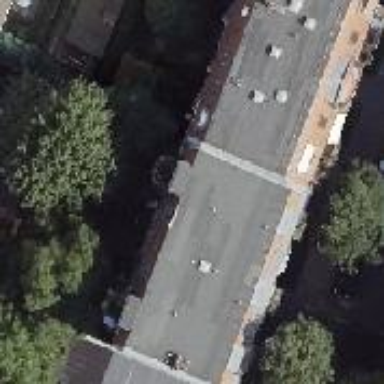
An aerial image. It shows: Building consisting of apartments with double saltbox roof shape.